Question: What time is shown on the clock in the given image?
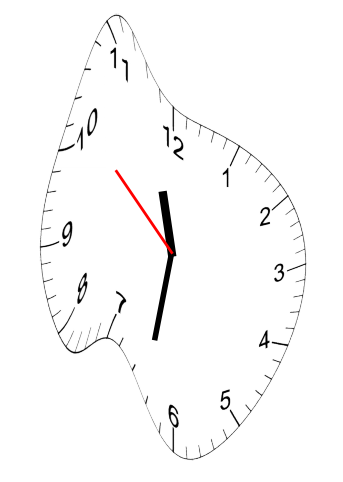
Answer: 11:31:52